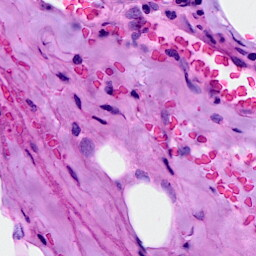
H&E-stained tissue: Breast